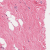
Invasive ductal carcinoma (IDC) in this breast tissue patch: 0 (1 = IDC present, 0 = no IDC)